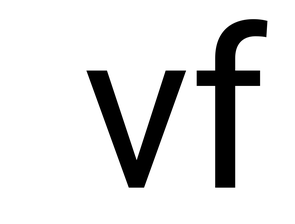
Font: Roboto_Regular